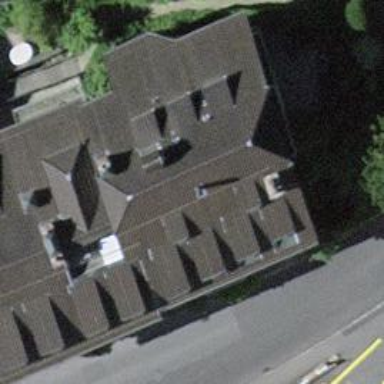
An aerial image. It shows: Half-hipped roof building.